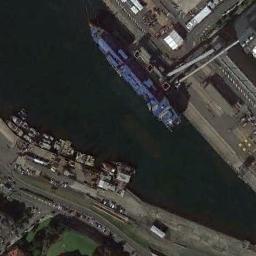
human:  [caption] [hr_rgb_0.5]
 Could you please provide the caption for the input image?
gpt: There is a ship in the green water on the shore .

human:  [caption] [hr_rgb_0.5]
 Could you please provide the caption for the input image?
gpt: A blue tanker docked by the dock, With many smaller ships parked next to the dock .

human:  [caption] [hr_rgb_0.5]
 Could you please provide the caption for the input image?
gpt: There are many buildings of different shapes and sizes beside the ships .

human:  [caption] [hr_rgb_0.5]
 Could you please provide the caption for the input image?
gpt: The purple ship and several boats are docked at the dock and some buildings are on the banks .

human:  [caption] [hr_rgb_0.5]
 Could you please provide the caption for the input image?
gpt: The blue ship is at the harbor .